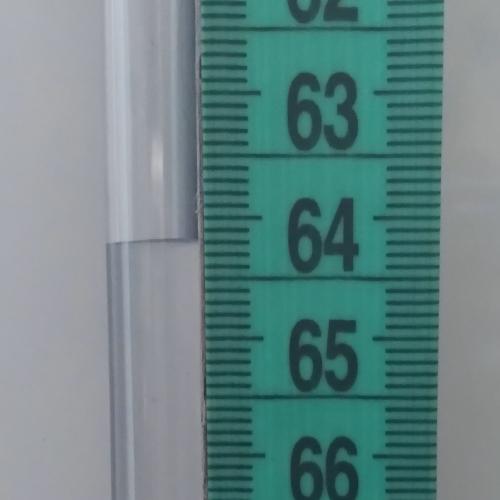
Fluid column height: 64.2 cm